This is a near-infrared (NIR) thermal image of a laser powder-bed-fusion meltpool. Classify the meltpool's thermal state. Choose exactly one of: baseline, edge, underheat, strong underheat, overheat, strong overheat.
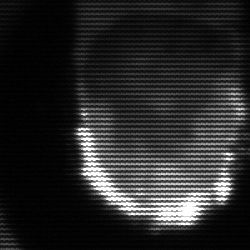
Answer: baseline